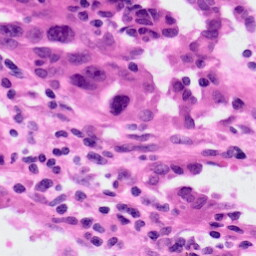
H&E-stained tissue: Lung